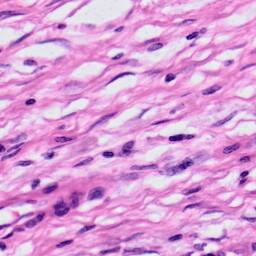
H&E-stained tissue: Skin